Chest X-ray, PA view. Patient: 43 years old, sex F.
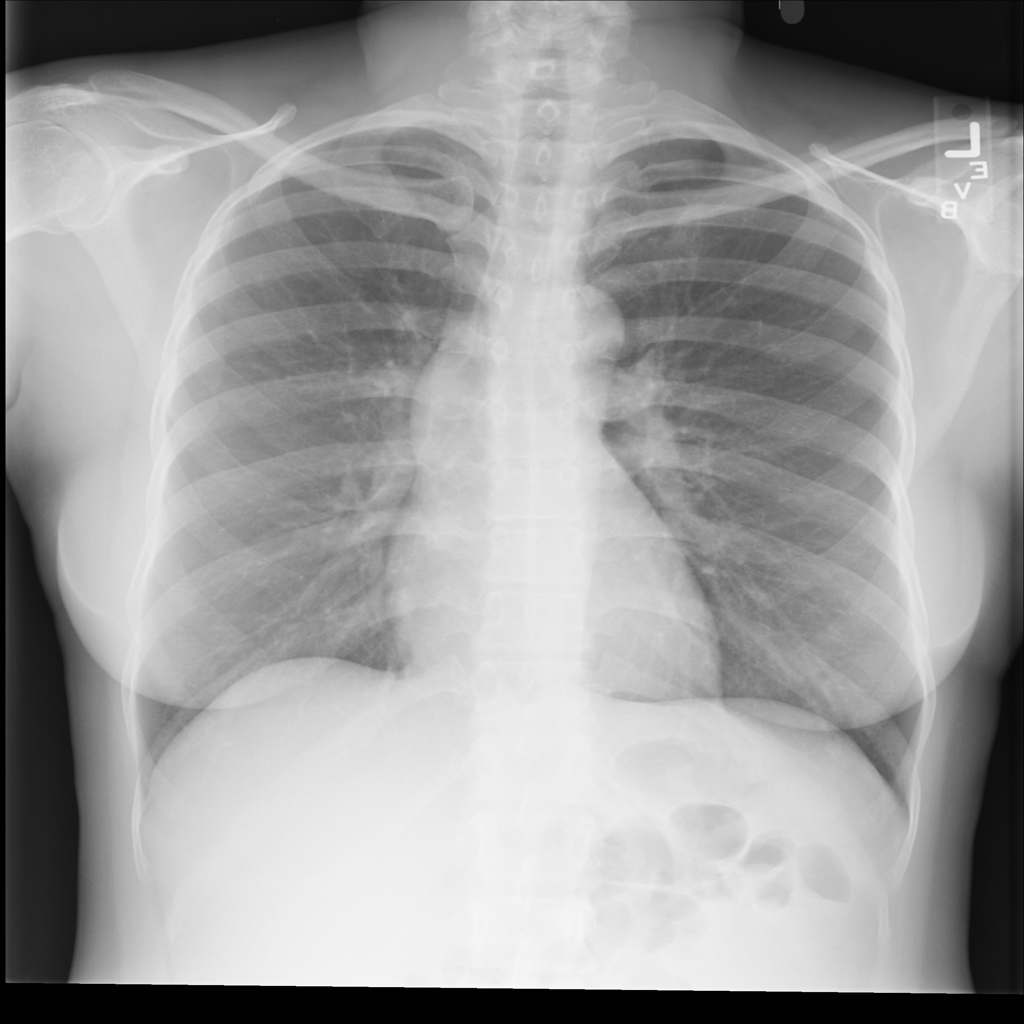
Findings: No Finding